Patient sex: F
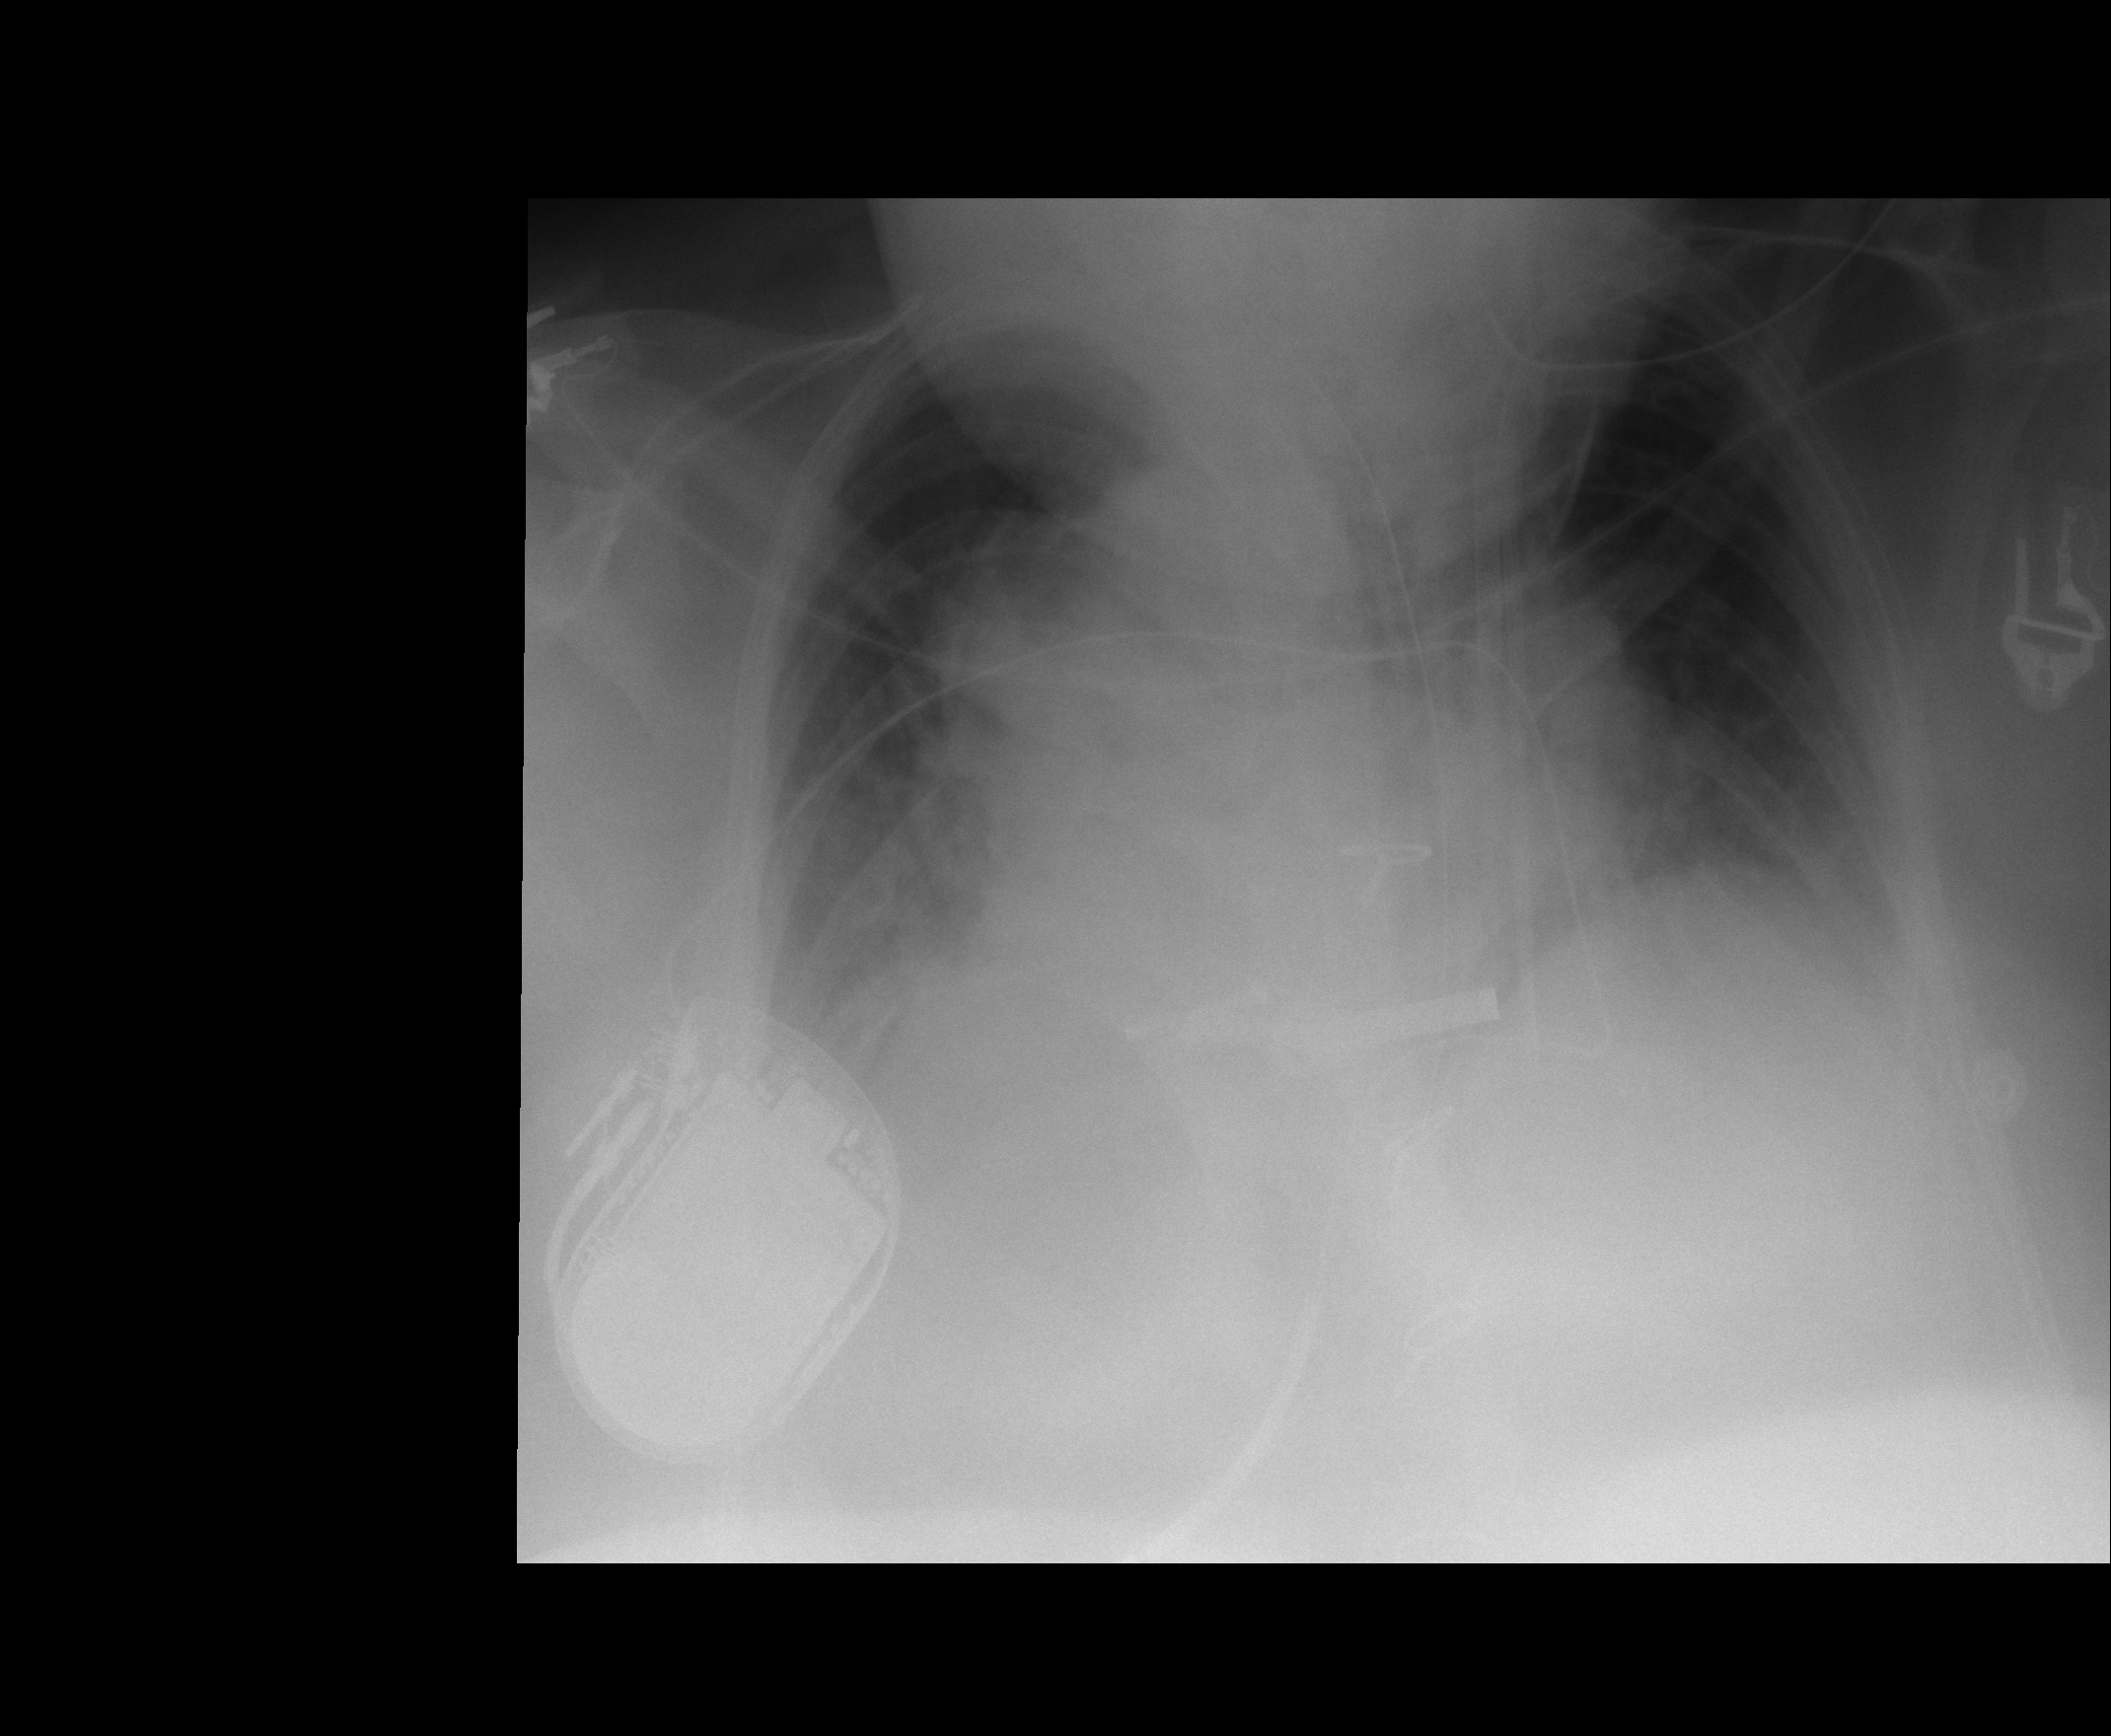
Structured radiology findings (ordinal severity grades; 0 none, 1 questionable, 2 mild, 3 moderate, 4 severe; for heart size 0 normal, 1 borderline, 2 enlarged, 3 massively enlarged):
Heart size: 2
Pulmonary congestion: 2
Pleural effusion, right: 2
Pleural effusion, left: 1
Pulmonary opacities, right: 1
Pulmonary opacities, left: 0
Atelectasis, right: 2
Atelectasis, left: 2